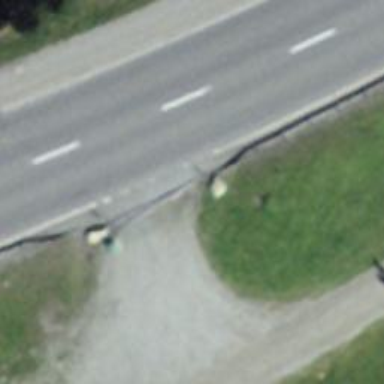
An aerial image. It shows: Lift gate barrier.